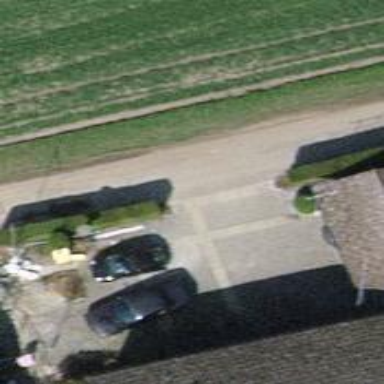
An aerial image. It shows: Hedge acting as barrier.